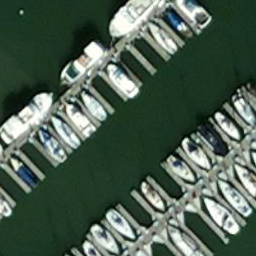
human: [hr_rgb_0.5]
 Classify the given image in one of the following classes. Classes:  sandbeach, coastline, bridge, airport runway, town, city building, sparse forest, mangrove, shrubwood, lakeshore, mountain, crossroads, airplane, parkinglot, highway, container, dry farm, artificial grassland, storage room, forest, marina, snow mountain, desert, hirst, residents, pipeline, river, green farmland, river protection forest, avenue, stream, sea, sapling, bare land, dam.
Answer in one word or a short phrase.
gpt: marina